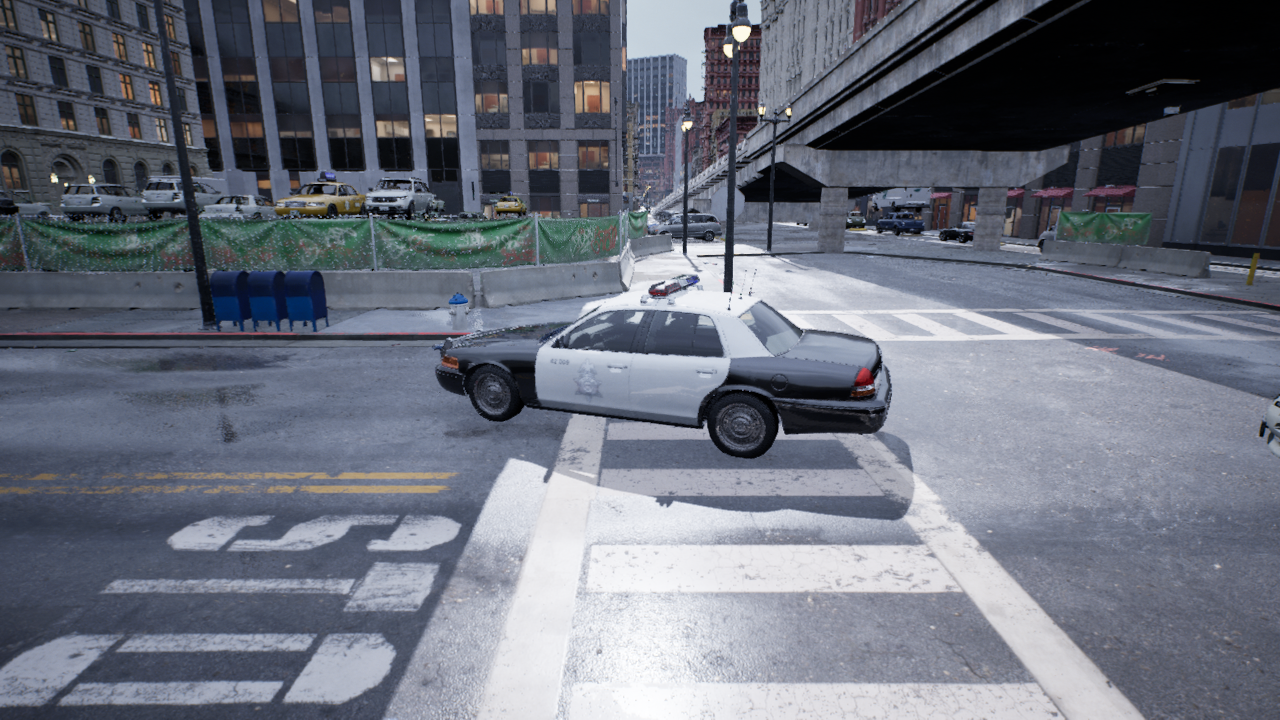
Venue: intersection
Lighting: overcast
Vehicle rig: sedan